Question: I was wondering if it is possible to have outliers that appear in geom_boxplot as ring circles like those shown here:

I can change the shapes to triangles, squares, asterixs, etc. by changing the values in outlier.shape but all appear to be filled. Any ideas?
On a side note is there any documentation that informs you what each value equates to in outlier.shape instead of trial and error? I've had zero luck searching online for such a source.
Thanks in advance.
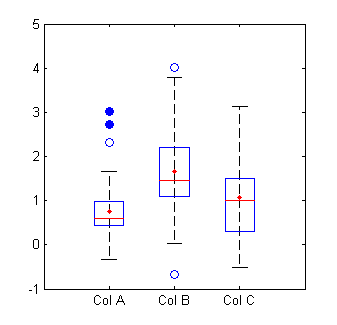
Answer: The shape codes in 'ggplot' are the same as in base R. See for example <URL>.
Number 1 is an empty ring.
For example:
'''
qplot(y = c(1, 50:55), x = 1, geom = 'boxplot', outlier.shape = 1, outlier.size = 5)
'''